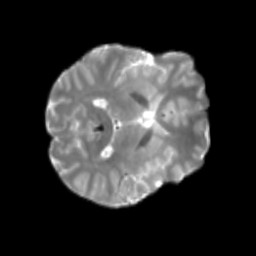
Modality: T2w
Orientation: axial
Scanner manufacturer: siemens
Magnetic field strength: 3 T
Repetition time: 4 s
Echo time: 0.0594 s